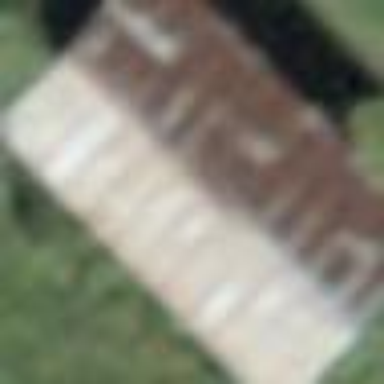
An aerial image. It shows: Rural barn.